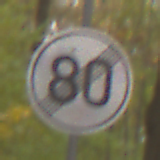
Verkehrszeichen: EndeGeschwindigkeit80
Umgebung: Outdoor, Nature
Tageszeit: Midday
Wetter: Overcast
Licht: Natural
Jahreszeit: NotSpecified
Kontrast: LowContrast